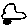
Label: car